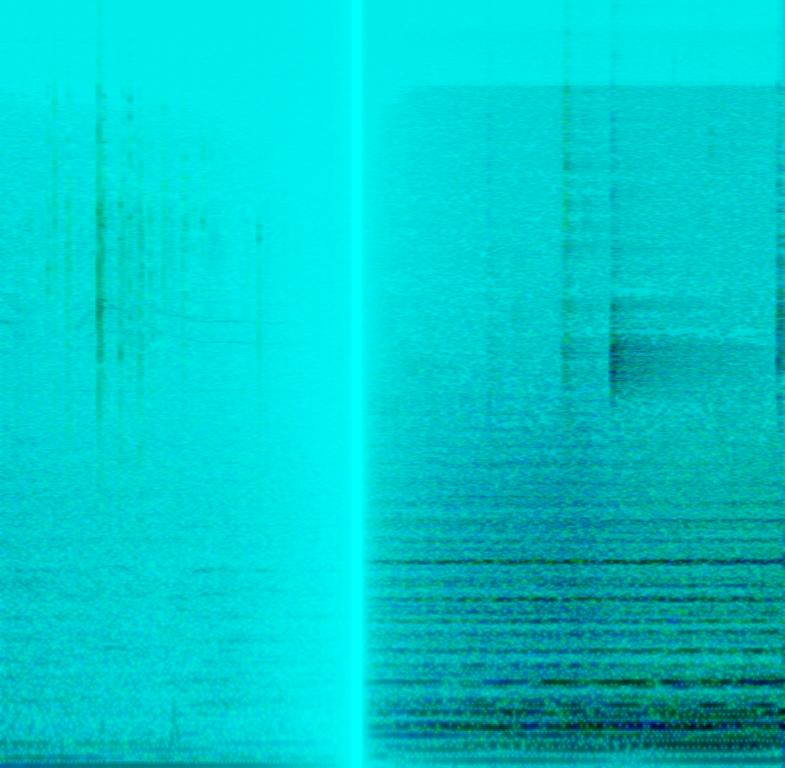
Synthesizers are playing pads/drones in the mid-range. You can hear water tripping sounds with a lot of reverb. A creepy voice is whispering. This song may be playing in a horror movie-scene.